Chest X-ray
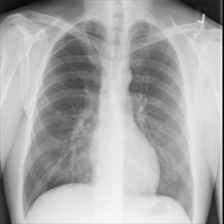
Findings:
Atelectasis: negative
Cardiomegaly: negative
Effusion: negative
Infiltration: negative
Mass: negative
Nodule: negative
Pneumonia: negative
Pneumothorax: negative
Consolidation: negative
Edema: negative
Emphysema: negative
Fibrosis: negative
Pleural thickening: negative
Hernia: negative